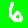
Digit: 6